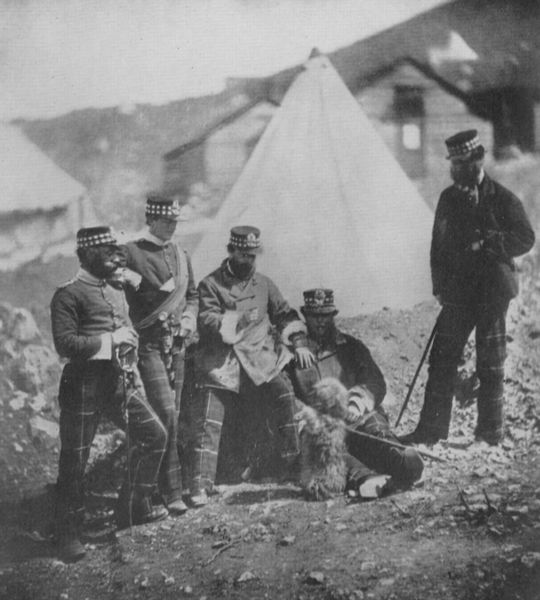
Titel: Offiziere der 71. Highlandereinheit
Künstler: Roger Fenton
Standort: USA
Institution: Sammlung Gernsheim
Schlagwörter: berg, felsen, gruppe, himmel, mann, weiß, dreieck, menschen, sitzen, grau, hintergrund, hut, hüte, kariert, licht, männer, schwarz, gebäude, haus, hund, hunde, tier, karo, versammlung, zylinder, bart, bärte, hose, kappe, kappen, mütze, mützen, arme, stein, steine, portrait, porträt, erde, häuser, hügel, hütte, sonne, boden, pose, front, stock, schärpe, gehstock, stab, hosen, leine, schotter, berge, fels, gebirge, hang, sonnenlicht, pause, amerika, inszenierung, krieg, soldaten, essen, streifen, um 1900, foto, fotografie, photographie, posen, asien, felsig, schwarz weiss, militär, säbel, uniform, uniformen, waffen, soldat, mäntel, posieren, gruppenbild, jagd, photo, verschwommen, stäbe, holzhütte, karg, general, eisenbahn, schwart, männchen, zeltlager, militärs, fotographie, holzhaus, zelt, zelte, uniformiert, lager, kunststück, milität, blockhütte, photograpie, feldlager, bergwerk, tipi, camp, sizen, schotten, zeltstadt, spitzbergen, beisammensein, gelatine, goldgräber, maskottchen, männchen machen, quintett im feld, sab, saldaten, speil mit hund, ügelig, fosoldaten, holtzhütten, karkiert